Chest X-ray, PA view. Patient: 32 years old, sex M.
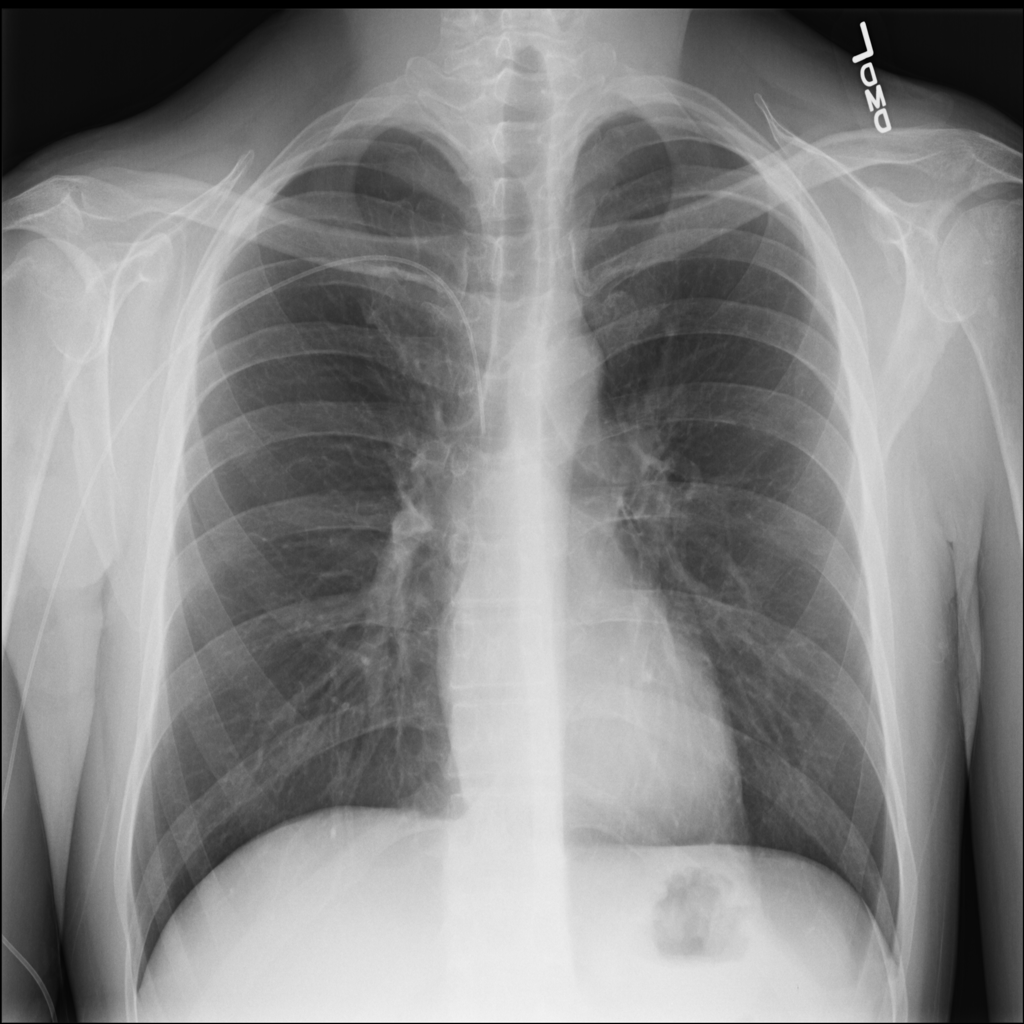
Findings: No Finding